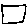
Label: square